Question: I am trying to assign different types of text fonts to my application with PyQt5, but I don't know how to assign a different one to the standard one, for example in my application I could only assign it 'Roboto', but if I want to change to Roboto-MediumItalic, I don't know how to specify that font type to it, i'm newbie to python and pyqt5
'''
QFontDatabase.addApplicationFont("Static/fonts/Roboto-Light.ttf")
label2.setFont(QFont('Roboto',12))
'''
folders

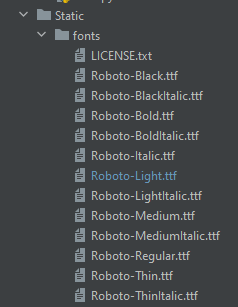
Answer: You have to use the styles and QFontDatabase to use 'Roboto-MediumItalic'. You can also set the italic weight style through QFont.
'''
import os
import sys
from pathlib import Path
from PyQt5.QtCore import Qt, QDir
from PyQt5.QtGui import QFont, QFontDatabase
from PyQt5.QtWidgets import QApplication, QLabel
CURRENT_DIRECTORY = Path(__file__).resolve().parent
def load_fonts_from_dir(directory):
families = set()
for fi in QDir(directory).entryInfoList(["*.ttf"]):
_id = QFontDatabase.addApplicationFont(fi.absoluteFilePath())
families |= set(QFontDatabase.applicationFontFamilies(_id))
return families
def main():
app = QApplication(sys.argv)
font_dir = CURRENT_DIRECTORY / "Static" / "fonts"
families = load_fonts_from_dir(os.fspath(font_dir))
print(families)
db = QFontDatabase()
styles = db.styles("Roboto")
print(styles)
font = db.font("Roboto", "Medium Italic", 12)
# OR
# font = QFont("Roboto", pointSize=12, weight=QFont.Medium, italic=True)
label = QLabel(alignment=Qt.AlignCenter)
label.setFont(font)
label.setText("Hello world!!")
label.resize(640, 480)
label.show()
sys.exit(app.exec_())
if __name__ == "__main__":
main()
'''